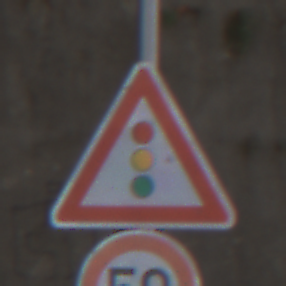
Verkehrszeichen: Lichtzeichenanlage
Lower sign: Geschwindigkeit50
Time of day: MorningAfternoon
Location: Outdoor (Suburban)
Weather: PartlyCloudy
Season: NotSpecified
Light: Natural